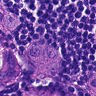
Metastatic tissue present: yes